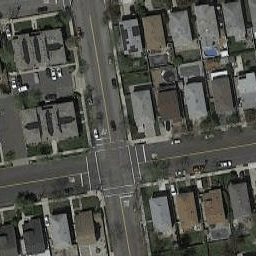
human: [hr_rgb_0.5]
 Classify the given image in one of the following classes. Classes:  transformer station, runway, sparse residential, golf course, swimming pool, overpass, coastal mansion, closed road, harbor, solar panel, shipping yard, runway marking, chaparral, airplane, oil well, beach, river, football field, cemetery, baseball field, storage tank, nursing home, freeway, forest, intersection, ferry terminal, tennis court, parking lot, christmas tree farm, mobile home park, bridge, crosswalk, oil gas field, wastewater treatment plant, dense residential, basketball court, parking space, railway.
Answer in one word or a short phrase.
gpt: intersection